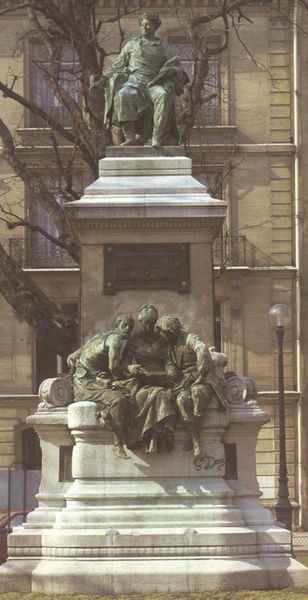
Titel: Denkmal für Alexandre Dumas d.Ä.
Künstler: Gustave Doré
Standort: Paris, Place du Général Catroux (EU - F)
Schlagwörter: baum, gruppe, kopf, mann, schatten, bäume, frauen, menschen, sitzen, stadt, äste, fenster, frau, laterne, licht, marmor, männer, stuhl, gebäude, haus, sockel, stein, sessel, sitzend, drei, personen, skulptur, farbig, schrift, fassade, figuren, tafel, dichter, inschrift, lesen, stufen, bronze, platte, foto, buch, denkmal, text, herrscher, allegorie, sitzfigur, skulpturen, feldherr, lesend, sitzender, sietzen